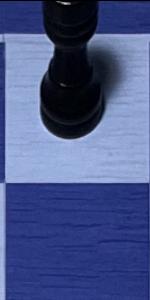
Label: Empty